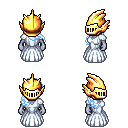
a pixel art fantasy rpg character, female body template, dark elf, purple skin, underdress, teal pants, white cyan right-swept hairstyle, gold helm, brown shoes, four views (front, back, left, right), 2x2 character sprite sheet, small pixel art, hard edges, no anti-aliasing